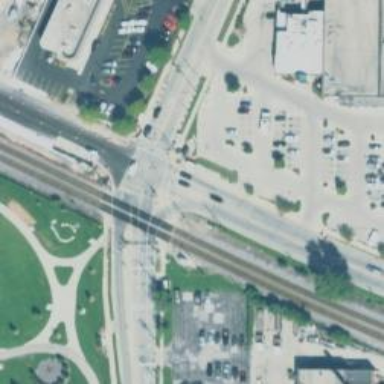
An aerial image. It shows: Railway crossing.